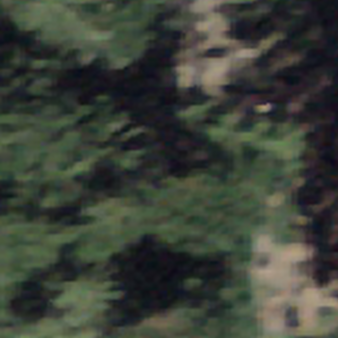
Label: other